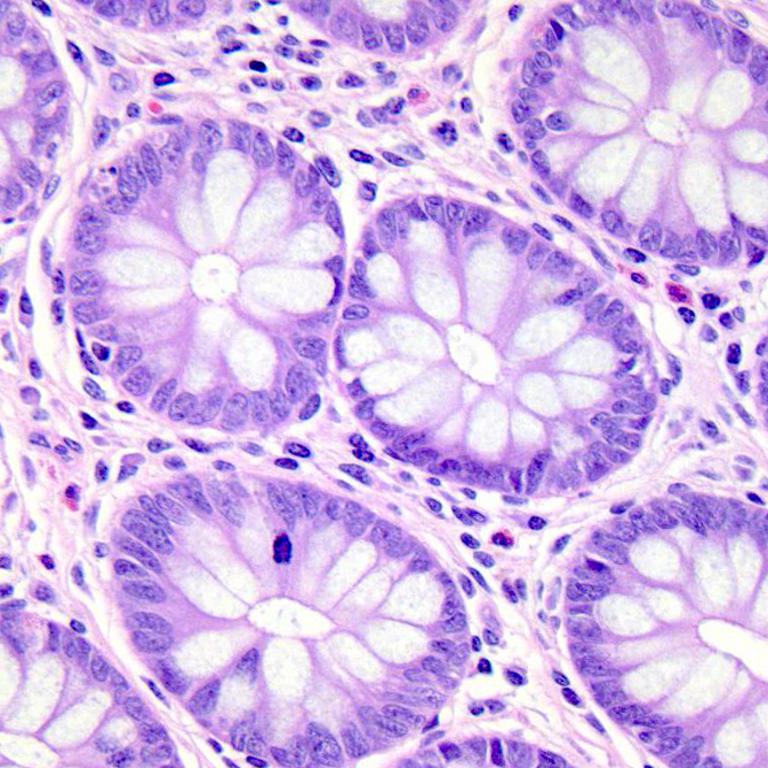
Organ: colon
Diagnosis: benign